Question: So I'm trying to connect to my postgresql database on localhost threw hibernate but I always get errors when I try to connect and really don't know what the problem is.
'''
> SLF4J: Failed to load class "org.slf4j.impl.StaticLoggerBinder".
SLF4J: Defaulting to no-operation (NOP) logger implementation
SLF4J: See http://www.slf4j.org/codes.html#StaticLoggerBinder for further details.
Initial SessionFactory creation failed.org.hibernate.HibernateException: /hibernate.cfg.xml not found
Exception in thread "main" java.lang.ExceptionInInitializerError
at persistence.HibernateUtil.buildSessionFactory(HibernateUtil.java:18)
at persistence.HibernateUtil.<clinit>(HibernateUtil.java:8)
at com.hp.videotheek.App.main(App.java:15)
Caused by: org.hibernate.HibernateException: /hibernate.cfg.xml not found
at org.hibernate.util.ConfigHelper.getResourceAsStream(ConfigHelper.java:170)
at org.hibernate.cfg.Configuration.getConfigurationInputStream(Configuration.java:2176)
at org.hibernate.cfg.Configuration.configure(Configuration.java:2157)
at org.hibernate.cfg.Configuration.configure(Configuration.java:2137)
at persistence.HibernateUtil.buildSessionFactory(HibernateUtil.java:13)
... 2 more
'''
This is what I get from the log in eclipse
'''
import org.hibernate.Session;
import persistence.HibernateUtil;
public class App
{
public static void main( String[] args )
{
Session session=HibernateUtil.getSessionFactory().openSession();
session.beginTransaction();
}
}
'''
this is where i want to make the conenction
'''
package persistence;
import org.hibernate.SessionFactory;
import org.hibernate.cfg.Configuration;
public class HibernateUtil {
private static final SessionFactory sessionFactory = buildSessionFactory();
private static SessionFactory buildSessionFactory() {
try {
return new Configuration().configure().buildSessionFactory();
}
catch (Throwable ex) {
System.err.println("Initial SessionFactory creation failed." + ex);
throw new ExceptionInInitializerError(ex);
}
}
public static SessionFactory getSessionFactory() {
return sessionFactory;
}
public static void shutdown() {
getSessionFactory().close();
}
}
'''

this is my file setup
'''
SLF4J: Failed to load class "org.slf4j.impl.StaticLoggerBinder".
SLF4J: Defaulting to no-operation (NOP) logger implementation
SLF4J: See http://www.slf4j.org/codes.html#StaticLoggerBinder for further details.
Initial SessionFactory creation failed.org.hibernate.HibernateException: Could not parse configuration: /hibernate.cfg.xml
Exception in thread "main" java.lang.ExceptionInInitializerError
at persistence.HibernateUtil.buildSessionFactory(HibernateUtil.java:16)
at persistence.HibernateUtil.<clinit>(HibernateUtil.java:8)
at com.hp.videotheek.App.main(App.java:11)
Caused by: org.hibernate.HibernateException: Could not parse configuration: /hibernate.cfg.xml
at org.hibernate.cfg.Configuration.doConfigure(Configuration.java:2246)
at org.hibernate.cfg.Configuration.configure(Configuration.java:2158)
at org.hibernate.cfg.Configuration.configure(Configuration.java:2137)
at persistence.HibernateUtil.buildSessionFactory(HibernateUtil.java:12)
... 2 more
Caused by: org.dom4j.DocumentException: Error on line 1 of document : Content is not allowed in prolog. Nested exception: Content is not allowed in prolog.
at org.dom4j.io.SAXReader.read(SAXReader.java:482)
at org.hibernate.cfg.Configuration.doConfigure(Configuration.java:2238)
... 5 more
<!--<span class="hiddenSpellError" pre=""-->DOCTYPE hibernate-configuration PUBLIC
"-//Hibernate/Hibernate Configuration DTD 3.0//EN"
<a href="http://hibernate.sourceforge.net/hibernate-configuration-3.0.dtd">"http://hibernate.sourceforge.net/hibernate-configuration-3.0.dtd"</a>>
<hibernate-configuration>
<session-factory>
<!-- Database connection settings -->
jdbc:postgresql://localhost:5432/postgres
<property name="connection.driver_class">org.postgresql.Driver</property>
<property name="connection.username">postgres</property>
<property name="connection.password">****</property>
<property name="transaction.factory_class">org.hibernate.transaction.JDBCTransactionFactory</property>
<!-- SQL dialect - generate SQL for a particular database -->
<property name="dialect">org.hibernate.dialect.PostgreSQLDialect</property>
<!-- Echo all executed SQL statements -->
<property name="show_sql">true</property>
<!-- Enable Hibernate's automatic session context management -->
<property name="current_session_context_class">thread</property>
<!-- Mapping resource configuration files -->
<mapping resource="src/com/bookstore/bookapp.hbm.xml"/>
</session-factory>
</hibernate-configuration>
'''
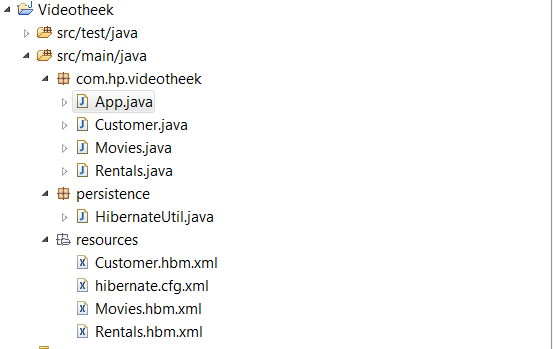
Answer: In your new error you have without xml tag:
'''
jdbc:postgresql://localhost:5432/postgres
'''
It should be:
'''
<property name="connection.url">jdbc:postgresql://localhost:5432/postgres</property>
'''